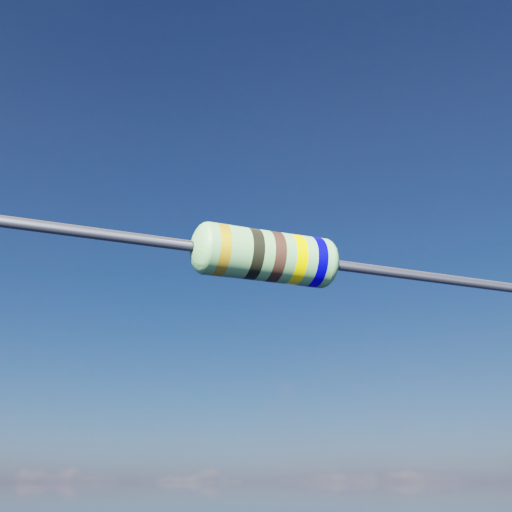
Resistor colour bands (in order): gold, black, brown, yellow, blue